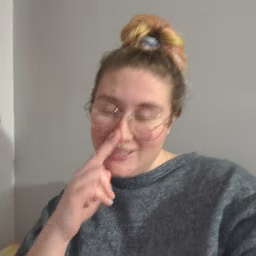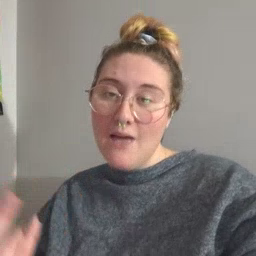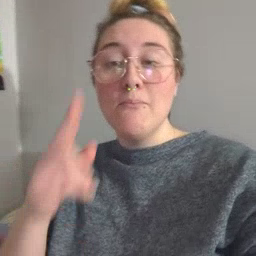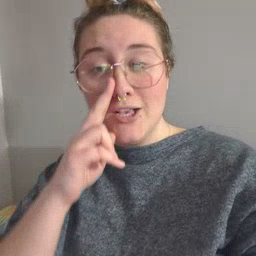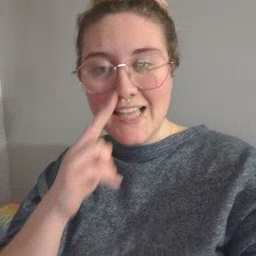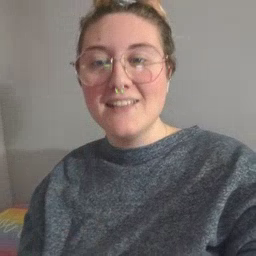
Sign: pretend